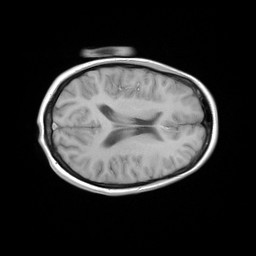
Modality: FLASH
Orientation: axial
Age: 21
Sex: female
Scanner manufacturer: siemens
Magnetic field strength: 3 T
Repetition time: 0.245 s
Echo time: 0.0026 s